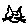
Label: cat